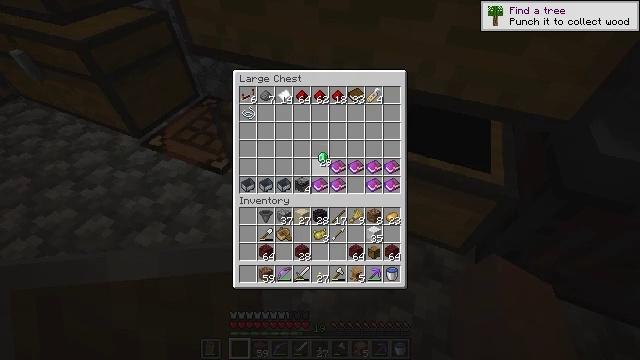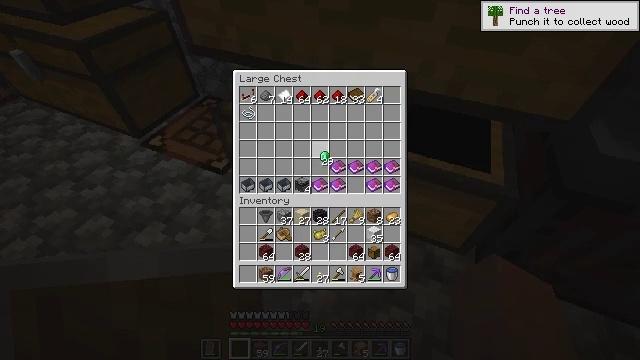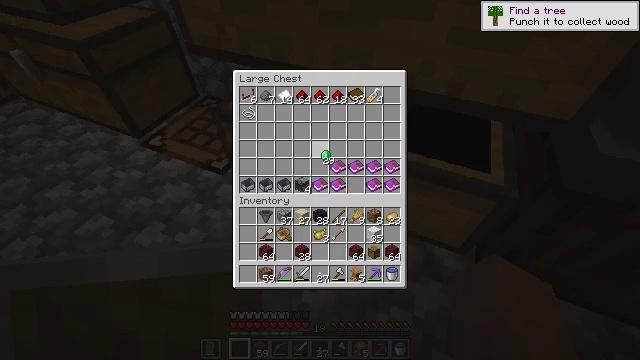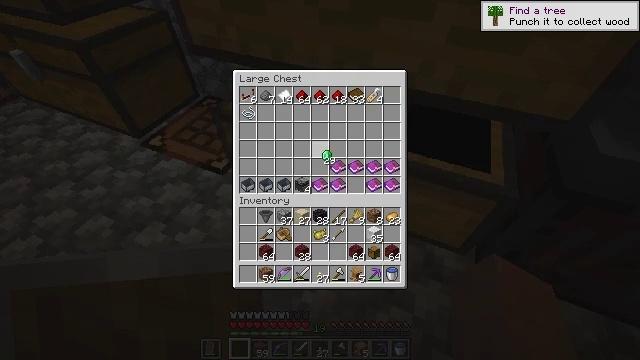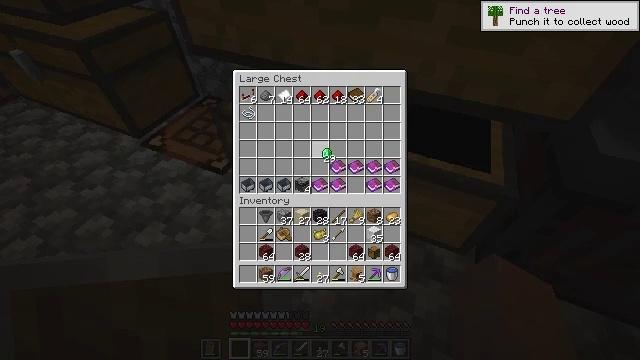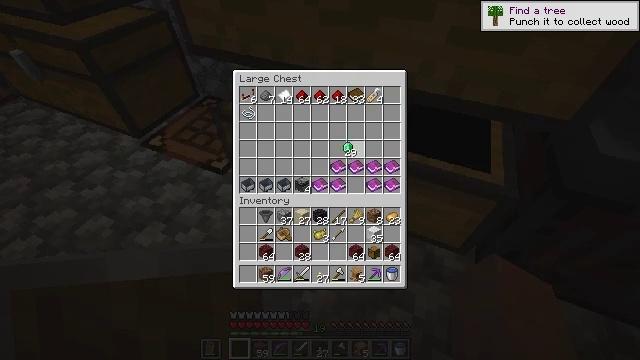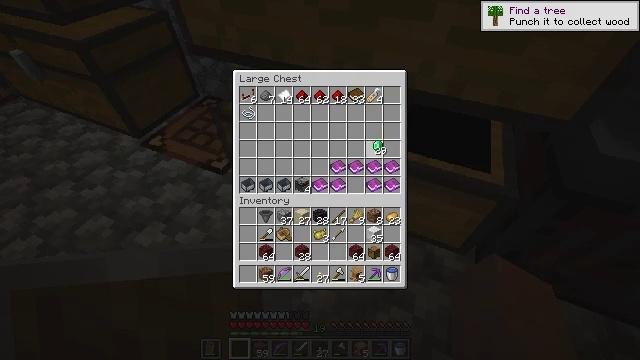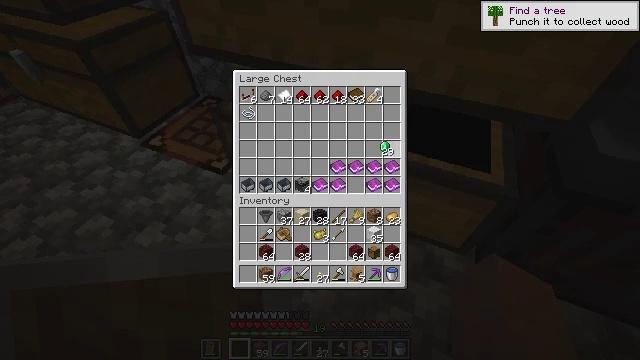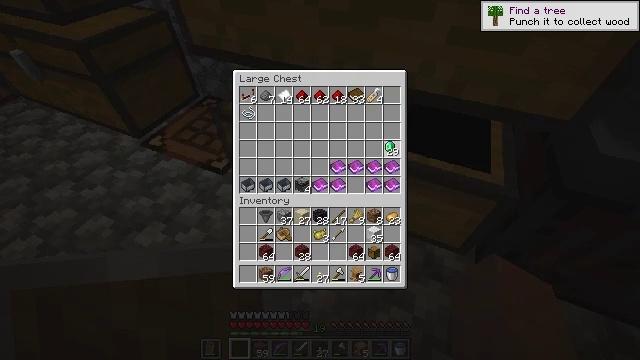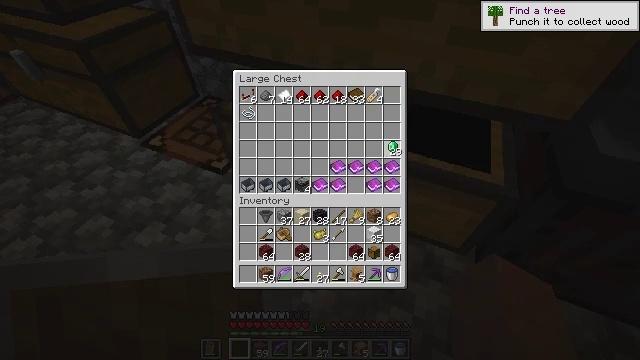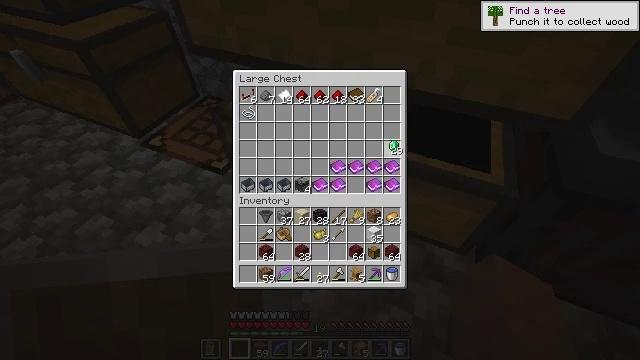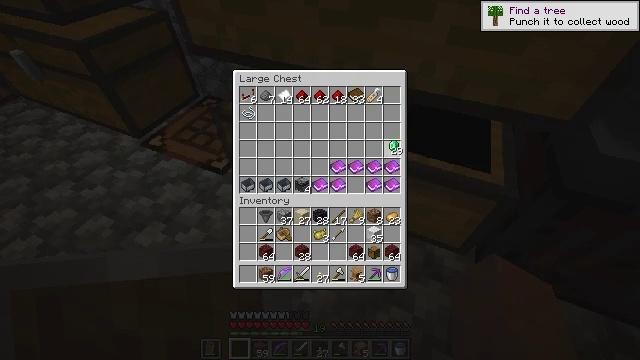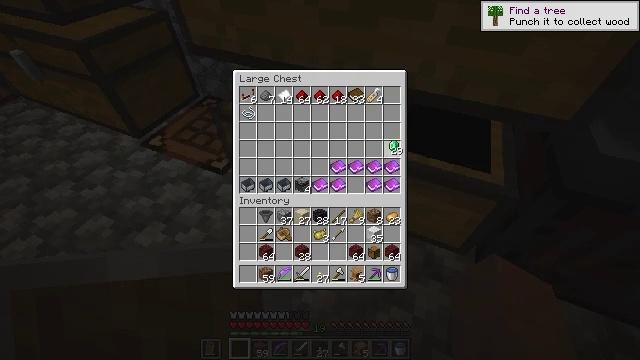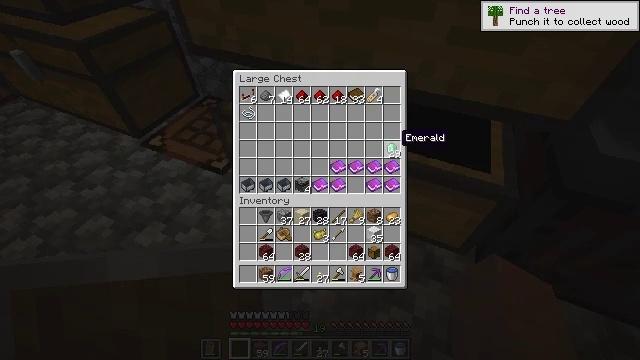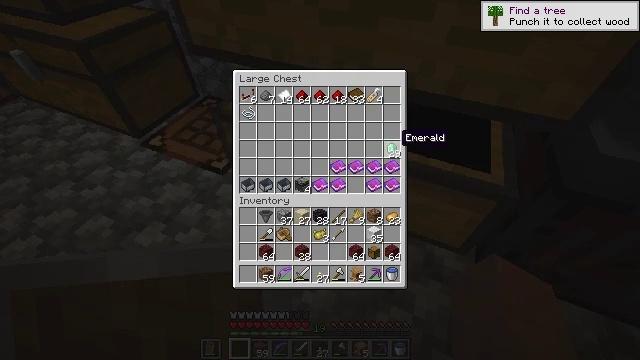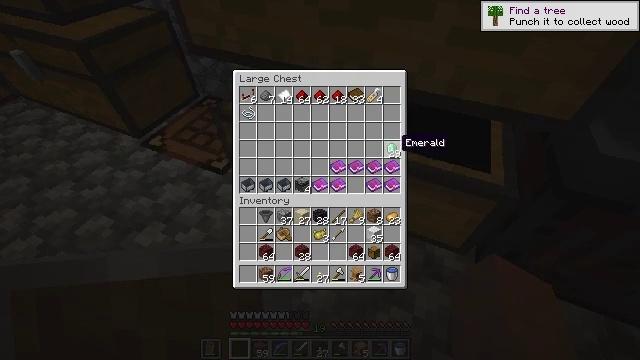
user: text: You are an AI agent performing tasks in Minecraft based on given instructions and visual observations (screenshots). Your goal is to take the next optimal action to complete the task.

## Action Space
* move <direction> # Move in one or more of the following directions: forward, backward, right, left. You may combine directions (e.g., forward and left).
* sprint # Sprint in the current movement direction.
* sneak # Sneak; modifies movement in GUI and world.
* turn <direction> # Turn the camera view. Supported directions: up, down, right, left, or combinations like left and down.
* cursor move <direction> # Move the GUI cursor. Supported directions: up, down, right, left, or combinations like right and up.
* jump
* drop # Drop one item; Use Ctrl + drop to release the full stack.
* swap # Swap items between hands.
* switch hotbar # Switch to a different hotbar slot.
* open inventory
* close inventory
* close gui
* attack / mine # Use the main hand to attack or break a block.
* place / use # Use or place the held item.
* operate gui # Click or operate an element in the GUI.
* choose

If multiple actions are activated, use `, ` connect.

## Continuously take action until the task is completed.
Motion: motion action
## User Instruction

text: Combine oak planks and sticks to craft an oak sign.
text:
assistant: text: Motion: no_op
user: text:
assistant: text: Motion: no_op
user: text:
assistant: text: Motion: no_op
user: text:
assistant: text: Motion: no_op
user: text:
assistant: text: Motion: turn right
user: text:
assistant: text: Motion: turn right
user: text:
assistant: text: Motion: turn right
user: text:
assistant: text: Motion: no_op
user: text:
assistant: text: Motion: no_op
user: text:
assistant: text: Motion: no_op
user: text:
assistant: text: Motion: attack / mine
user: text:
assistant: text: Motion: attack / mine
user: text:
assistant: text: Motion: no_op
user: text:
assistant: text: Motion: no_op
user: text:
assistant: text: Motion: no_op
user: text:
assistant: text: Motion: turn down
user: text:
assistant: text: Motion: no_op
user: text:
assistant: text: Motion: no_op
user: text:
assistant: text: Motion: no_op
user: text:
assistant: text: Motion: no_op
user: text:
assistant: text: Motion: no_op
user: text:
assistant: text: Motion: no_op
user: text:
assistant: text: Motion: no_op
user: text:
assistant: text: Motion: no_op
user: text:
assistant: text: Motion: no_op
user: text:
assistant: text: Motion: no_op
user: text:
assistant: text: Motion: no_op
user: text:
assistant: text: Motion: no_op
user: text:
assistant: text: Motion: no_op
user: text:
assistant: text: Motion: no_op